Field crop: maize
Growth stage: 2
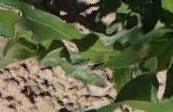
Species: maize